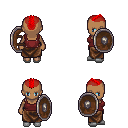
a pixel art fantasy rpg character, female body template, human, dark skin, maroon pirate shirt, robe skirt, red short mohawk hairstyle, white slippers, shield, four views (front, back, left, right), 2x2 character sprite sheet, small pixel art, hard edges, no anti-aliasing